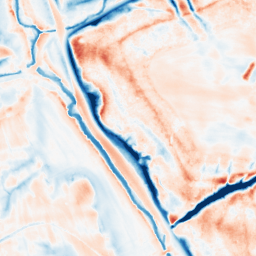
Category: edge_preserving
Decomposition family: guided
Decomposition parameters: radius: 8
eps: 1
Upsampling method: linear_exact
Upsampling parameters: scale: 2
Upsampling scale: 2